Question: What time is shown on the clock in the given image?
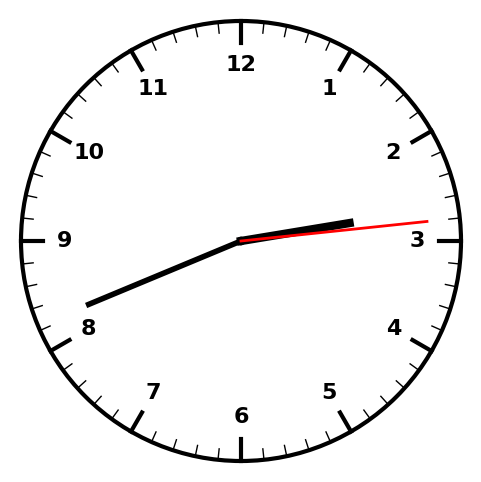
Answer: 02:41:14